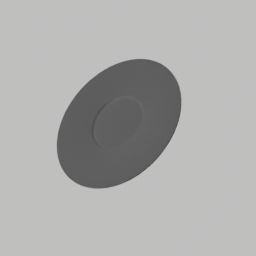
Label: tools